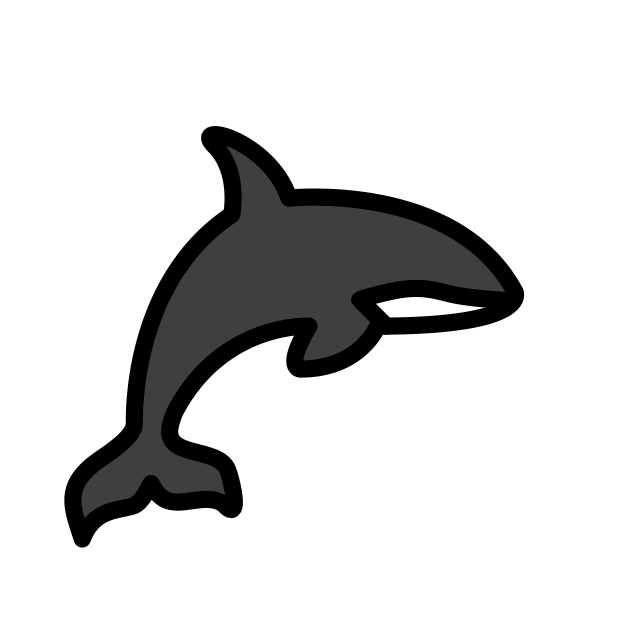
orca